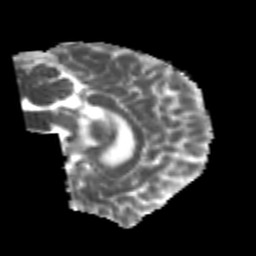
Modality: MD
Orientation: sagittal
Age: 22
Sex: male
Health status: healthy
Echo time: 0.074 s